Field crop: maize
Growth stage: 2
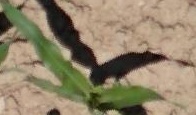
Species: maize